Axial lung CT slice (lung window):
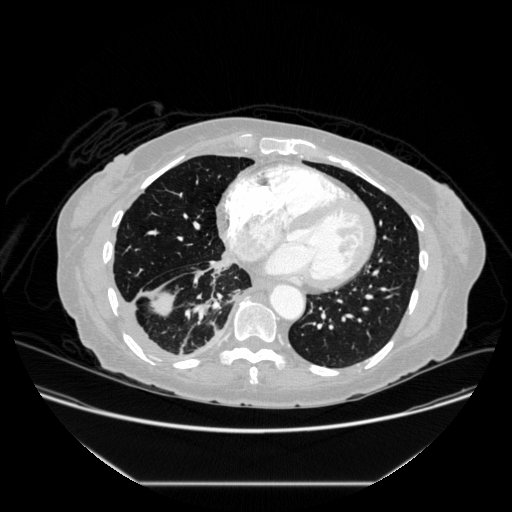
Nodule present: no